Field crop: maize
Growth stage: 2
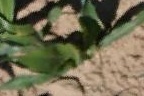
Species: maize